Question: Recently in my project I have came across the image in the link . It is like connecting talented people together in the industry like music, art, singer etc.., . Is it is possible to make the dashed lines to run using CSS3 animation, transition or transform...? If it is how to make that effect.
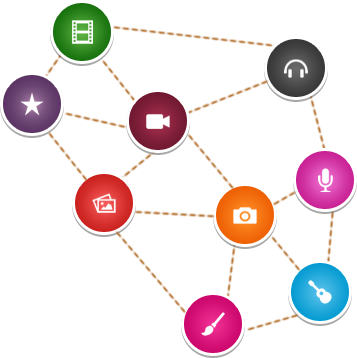
Answer: It would be possible, but then you need to consider what happens on different browsers. Css animations are not yet (fully) supported in all browsers. Also css transforms are not fully integrated, so in IE you would see a broken page with some random horizontal lines.
But you want to use this you will need to animate every line individually.
Have a look at this website for info on animating <URL>
For 16 lines this would be terrible. But can be done with the code below.
'''
.line {
border-top: 1px solid red;
height: 1px;
}
#line1 {
position absolute;
width: 200px;
-moz-transform:rotate(45deg);
-webkit-transform:rotate(45deg);
transform:rotate(45deg);
-webkit-animation:move_line1 1s infinite;
-moz-animation:move_line1 1s infinite;
animation:move_line1 1s infinite;
}
#line2 {
...
}
@keyframes move_line1 {
0% {
top: 300px;
left: 300px;
}
100% {
top: 280px; /* Based on the rotation you can calculate the new x and y with sine and cosine */
left: 280px;
}
}
@keyframes move_line2 {
...
}
'''
You would basically add the following to your html
'''
<div id="line1" class="line> </div>
<div id="line2" class="line> </div>
...
'''